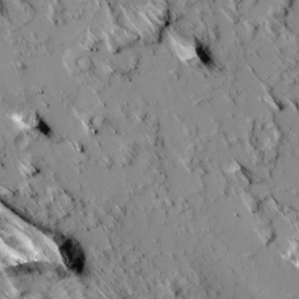
Label: non_frost